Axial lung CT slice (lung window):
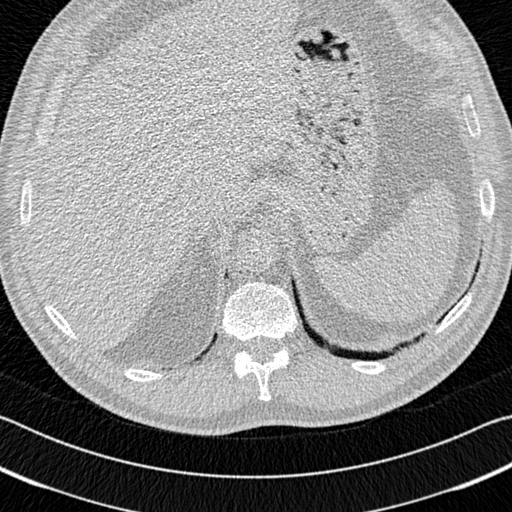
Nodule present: no